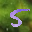
Label: 5